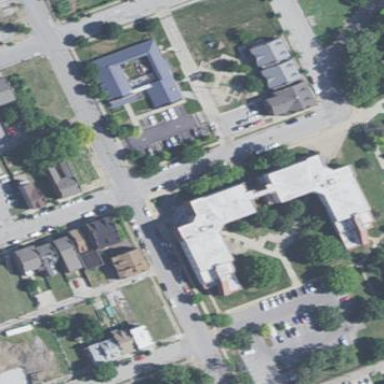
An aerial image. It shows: Building.